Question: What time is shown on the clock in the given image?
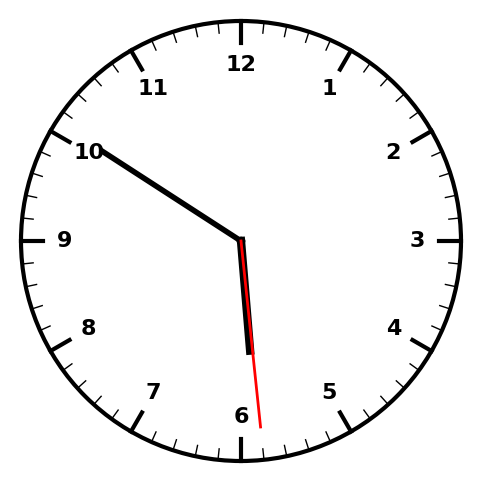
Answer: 05:50:29